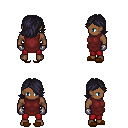
a pixel art fantasy rpg character, male body template, human, dark skin, maroon tunic, red pants, raven swoop hairstyle, metal gloves, brown slippers, four views (front, back, left, right), 2x2 character sprite sheet, small pixel art, hard edges, no anti-aliasing